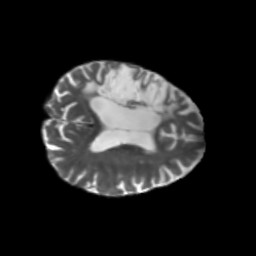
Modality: T2w
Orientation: axial
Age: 66
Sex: female
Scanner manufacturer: siemens
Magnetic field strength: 3 T
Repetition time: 5.47 s
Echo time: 0.0854 s